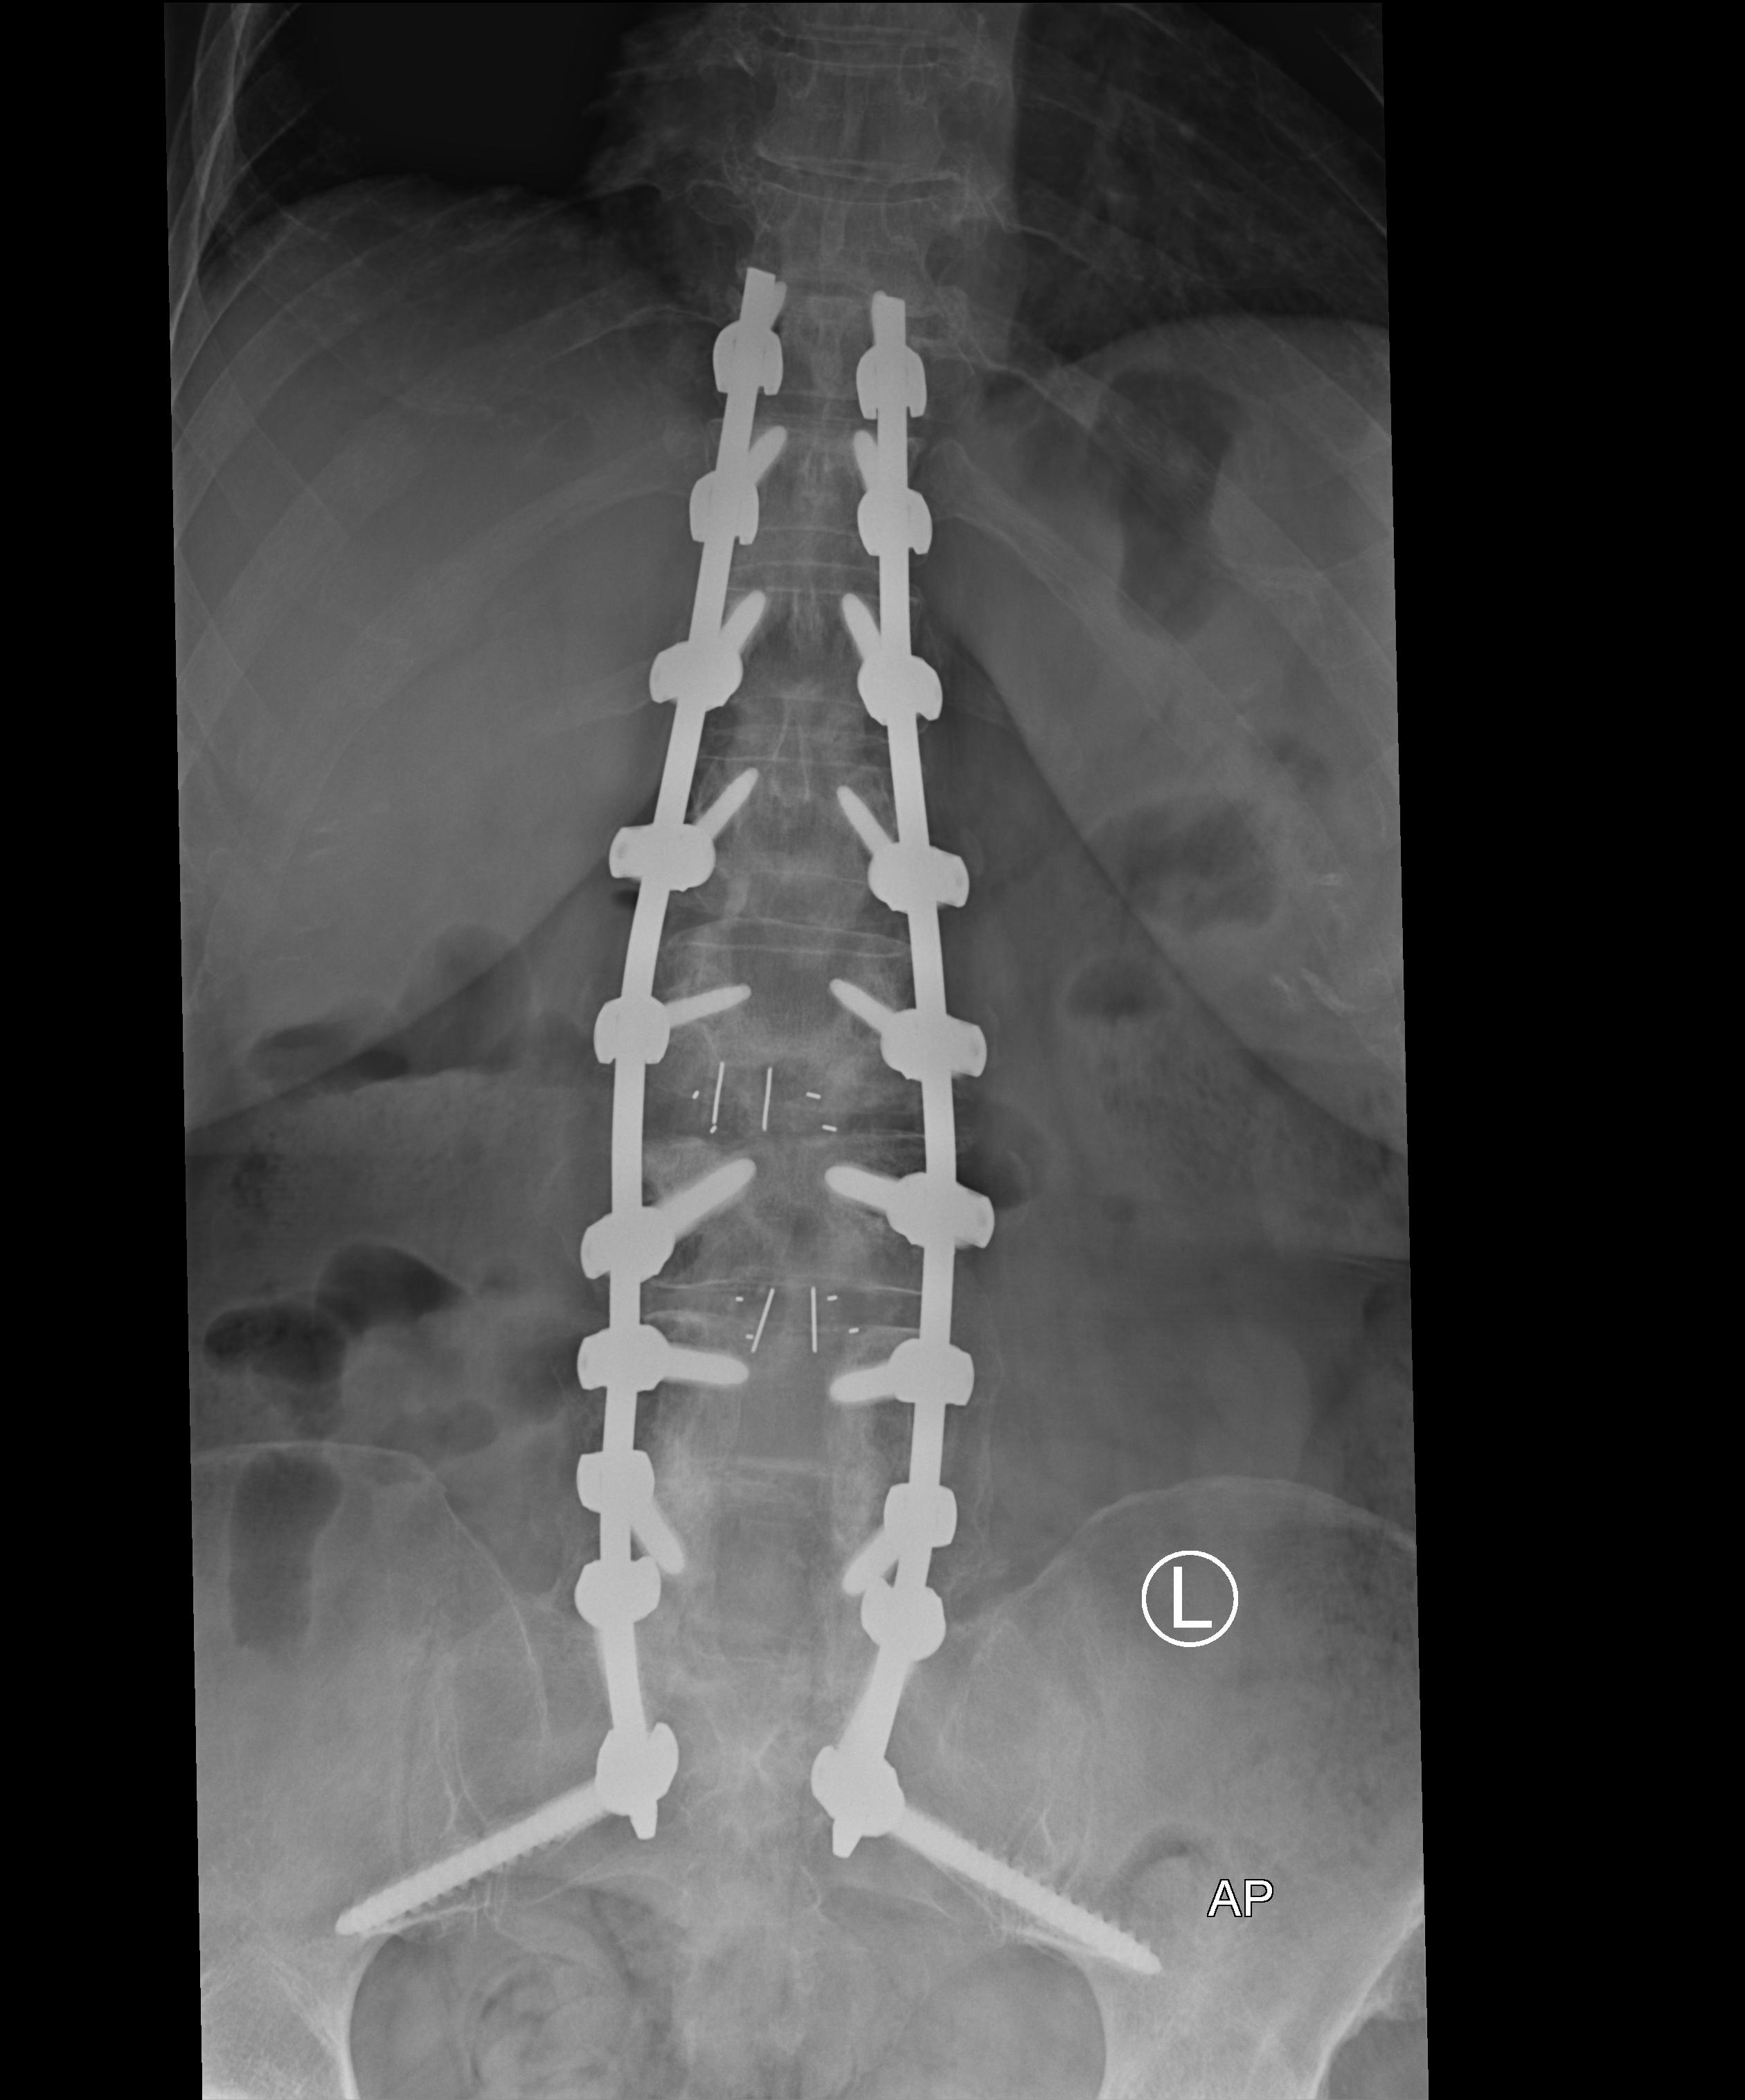
View: AP
Implant manufacturer: medtronic solera